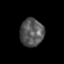
Tissue: prostate
Cell type: Epithelial cells
Senescence score: 0.2731
Nuclear area (px): 646
Mean DAPI intensity: 86.522